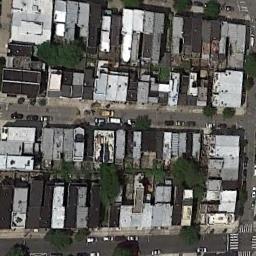
Label: residential